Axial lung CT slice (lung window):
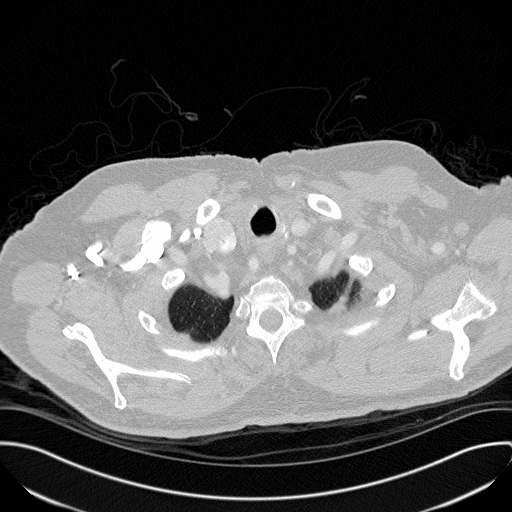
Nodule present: no